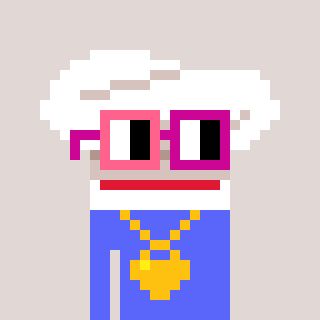
a pixel art character with square pink and red glasses, a chef hat-shaped head and a purple-colored body on a warm background